Interaction volume radius: 5 \u00c5
Interaction volume height: 15 \u00c5
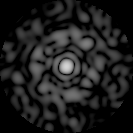
Disorder parameter: 0.8489